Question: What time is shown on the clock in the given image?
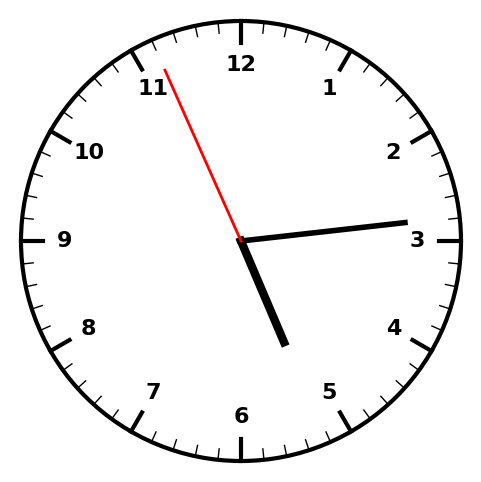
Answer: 05:13:56